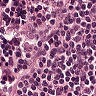
Metastatic tissue present: no